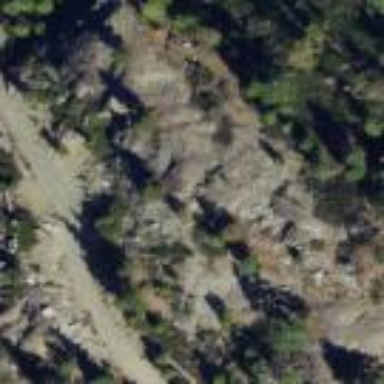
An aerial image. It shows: Landscape of bare rock.